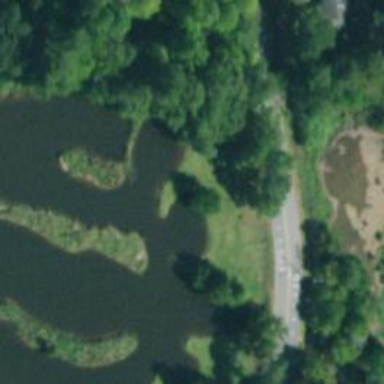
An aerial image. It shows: Park.